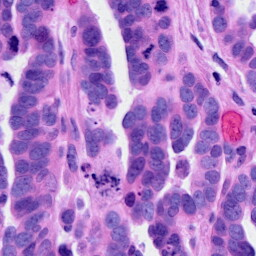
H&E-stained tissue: Ovarian